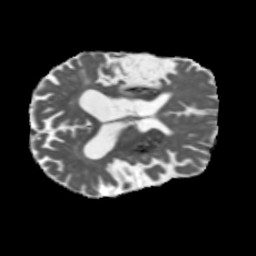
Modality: MD
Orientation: axial
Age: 71
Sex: male
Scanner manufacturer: siemens
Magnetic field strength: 3 T
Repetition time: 5.47 s
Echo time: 0.0854 s